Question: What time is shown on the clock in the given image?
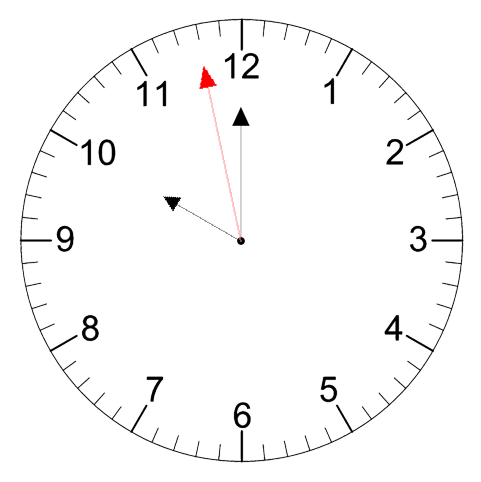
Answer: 09:59:58